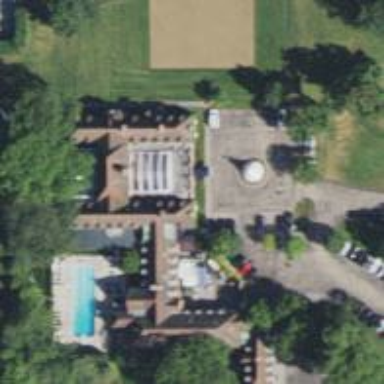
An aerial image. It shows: Golf clubhouse.